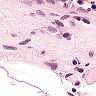
Metastatic tissue present: no